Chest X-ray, AP view. Patient: 47 years old, sex M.
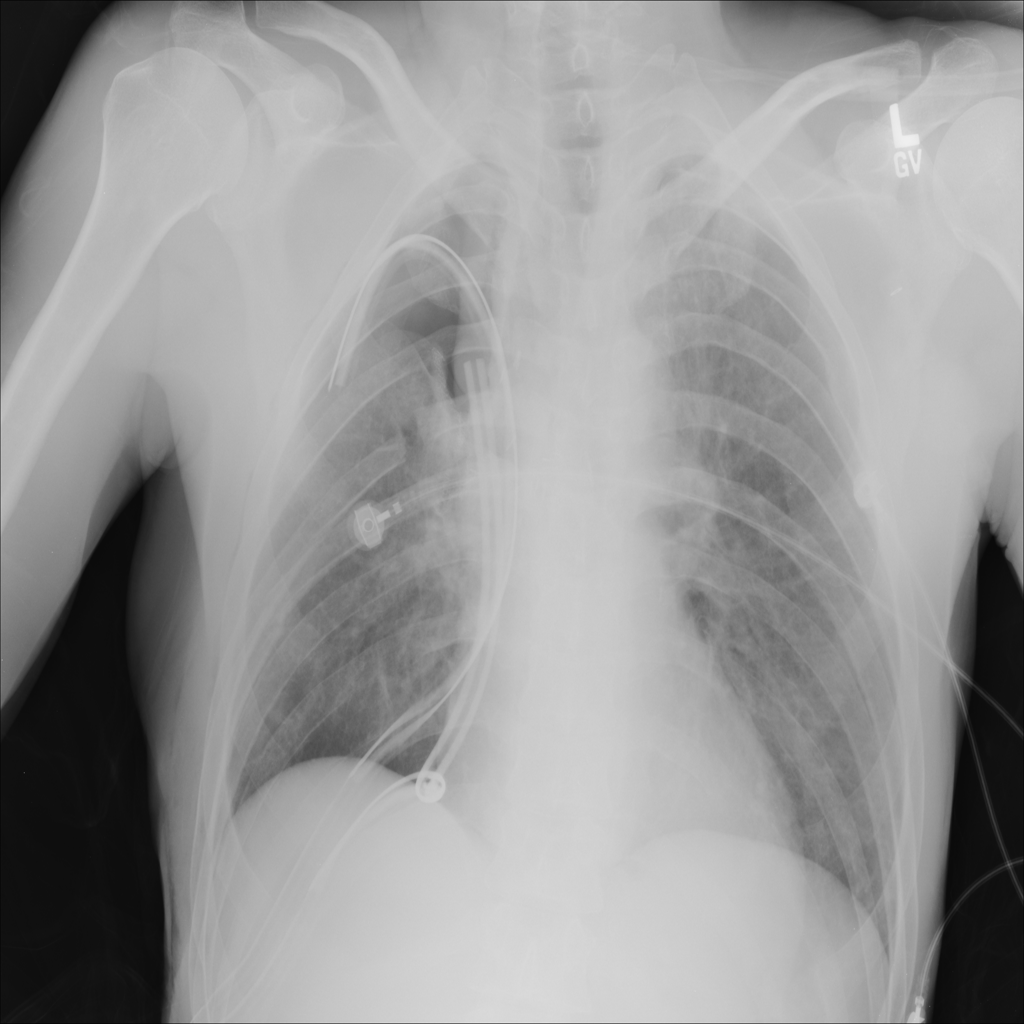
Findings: Atelectasis, Pneumothorax